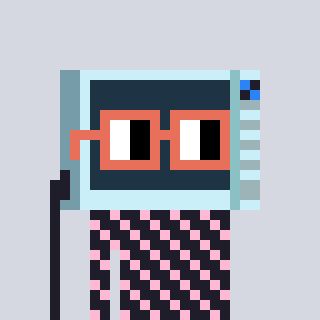
a pixel art character with square orange glasses, a microwave-shaped head and a grayscale-colored body on a cool background